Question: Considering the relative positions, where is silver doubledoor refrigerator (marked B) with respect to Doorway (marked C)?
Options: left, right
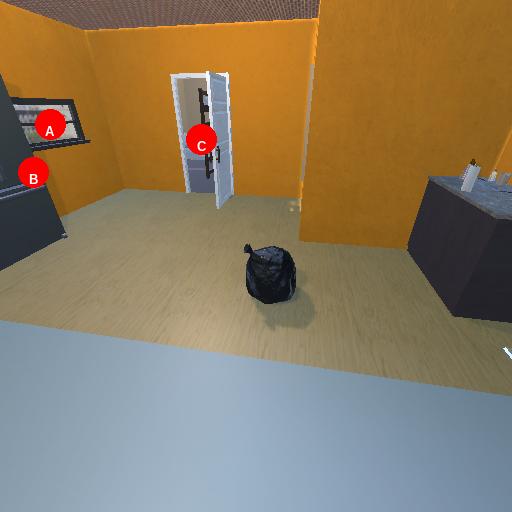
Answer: left